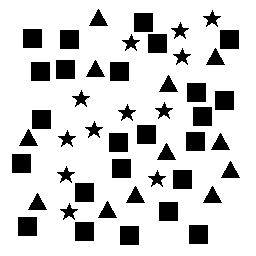
Squares: 24
Triangles: 12
Stars: 12
Total shapes: 48